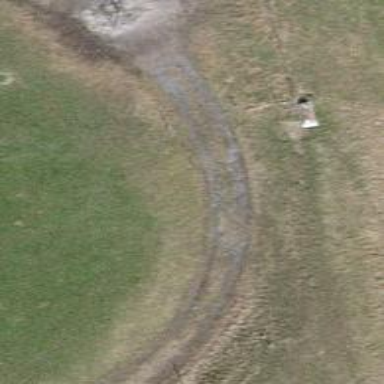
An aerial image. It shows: Gravel track with grade2 tracktype.